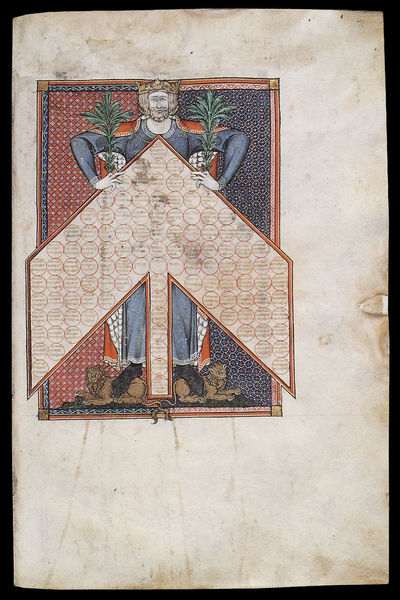
Titel: Decretum Gratiani
Institution: Cambridge, Fitzwilliam Museum
Schlagwörter: blau, kopf, mann, umhang, weiß, braun, schwarz, hunde, rot, ornament, bart, arme, gesicht, rahmen, zweige, gold, haare, blatt, pflanzen, krone, füße, könig, inschrift, buch, seite, kreise, herrscher, gewächse, wappen, löwen, jesus, mittelalter, romanik, palmen, löwe, stemmen, pfeil, mittelalterlich, buchmalerei, stammbaum, alexanderroman